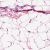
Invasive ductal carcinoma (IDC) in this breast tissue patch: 0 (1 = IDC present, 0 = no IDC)